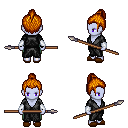
a pixel art fantasy rpg character, female body template, dark elf, purple skin, gray robe, teal pants, dark blonde short topknot hairstyle, white cloth bracers, brown slippers, spear, four views (front, back, left, right), 2x2 character sprite sheet, small pixel art, hard edges, no anti-aliasing